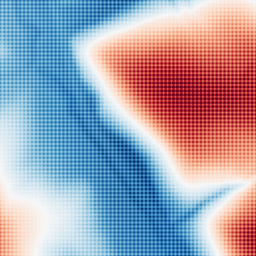
Category: multiscale
Decomposition family: dog_multiscale
Decomposition parameters: sigma_ratio: 2
n_scales: 6
base_sigma: 2
Upsampling method: sinc_hamming
Upsampling parameters: scale: 8
kernel_size: 8
Upsampling scale: 8